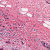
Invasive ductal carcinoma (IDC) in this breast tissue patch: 0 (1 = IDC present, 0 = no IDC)